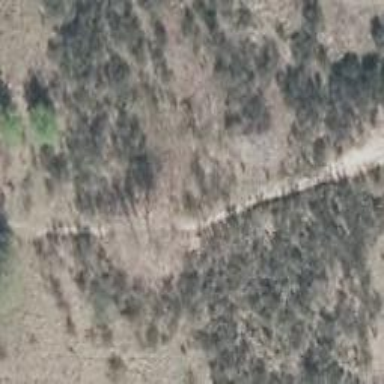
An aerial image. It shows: Sandy path.